Question: Is it even possible to obtain something like this only with CSS/CSS3 or with javascript? but no image for text.

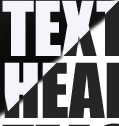
Answer: With limited support from old browsers, you can achieve this with text clipping:
for this html:
'''
<div class="filter">
<div class="base">SOME TEXT</div>
</div>
'''
with that CSS:
'''
.filter {
width: 250px;
height: 250px;
background: -webkit-linear-gradient(-45deg, black 0%,black 50%,white 51%,white 100%);
}
.base {
width: 100%;
height: 100%;
font-size: 80px;
background: -webkit-linear-gradient(-45deg, white 0%,white 50%,black 51%,black 100%);
-webkit-background-clip: text;
color: transparent;
}
'''
You will get the background from the base (that has the inverted colors of the first div) to show only thru the text.
<URL>
Have found that it can be done in a single element. The style would be:
'''
.base {
width: 100%;
height: 100%;
font-size: 80px;
background: -webkit-linear-gradient(-45deg, white 0%,white 50%,black 51%,black 100%), -webkit-linear-gradient(-45deg, black 0%,black 50%,white 51%,white 100%);
-webkit-background-clip: text, border;
color: transparent;
}
'''